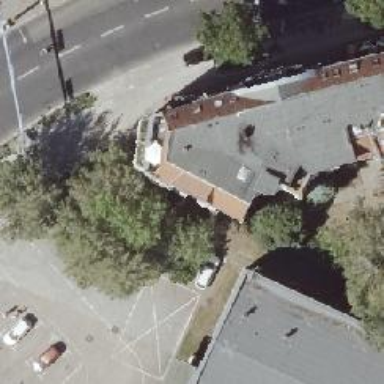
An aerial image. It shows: Building consisting of apartments with double saltbox roof shape.